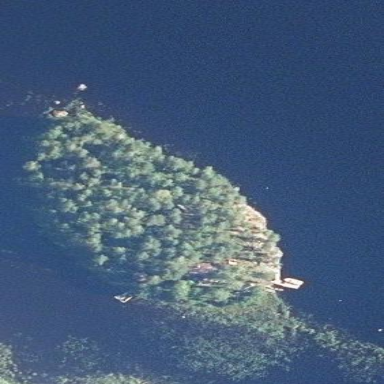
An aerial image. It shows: Islet.